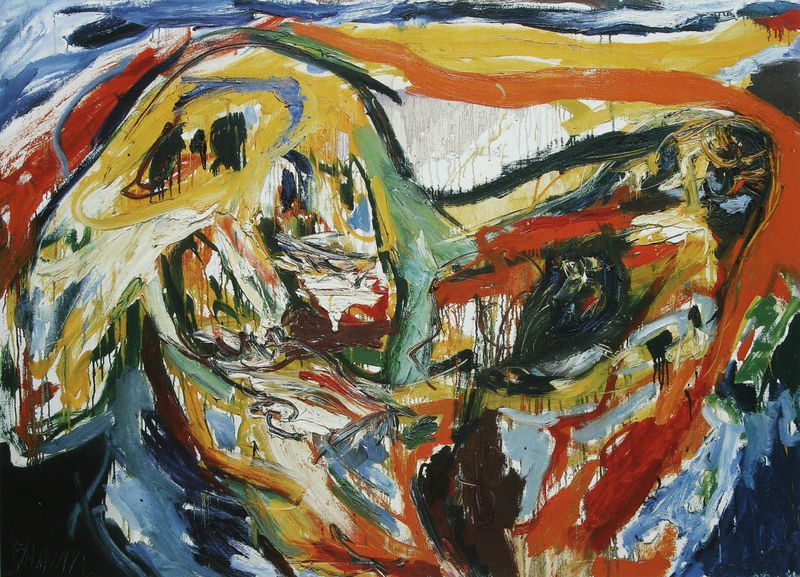
Künstler: Helmut Sturm
Standort: Silkeborg
Institution: Kunstmuseum
Schlagwörter: blau, weiß, gelb, grün, ocker, braun, bunt, grau, orange, schwarz, hund, rot, richter, abstrakt, farben, fläche, modern, formen, linien, sturm, wild, striche, schaf, expressionistisch, pinsel, expressiv, farbfelder, verlauf, helmut sturm, baselitz, helmuth sturm, asger, asger jorn, farbflder, jorn